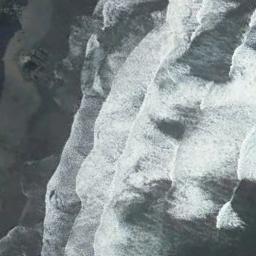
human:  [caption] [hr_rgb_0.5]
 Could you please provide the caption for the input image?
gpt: There is a lot of vegetation around the beach .

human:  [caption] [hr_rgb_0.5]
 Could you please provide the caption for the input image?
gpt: The beach with brown sand and the white waves washed ashore .

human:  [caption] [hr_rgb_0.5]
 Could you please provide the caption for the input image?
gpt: Water with spray and the gray beaches .

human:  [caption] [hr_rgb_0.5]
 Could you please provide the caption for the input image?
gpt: There are rough waves at the beach .

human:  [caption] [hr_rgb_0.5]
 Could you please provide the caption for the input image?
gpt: The waves are heavy around the beach .